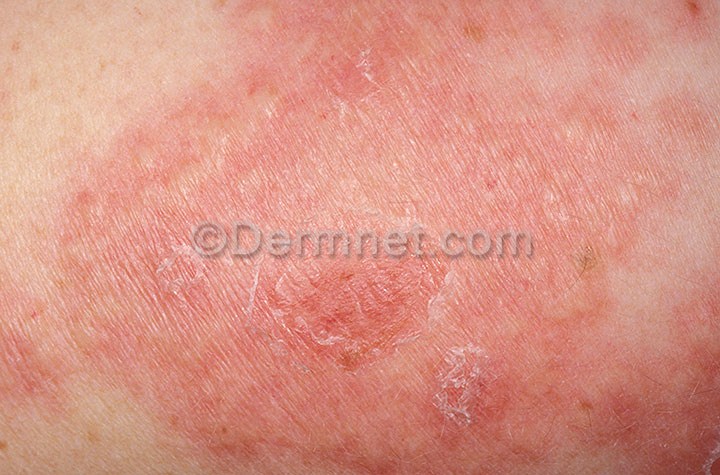
Disease: Vasculitis Photos